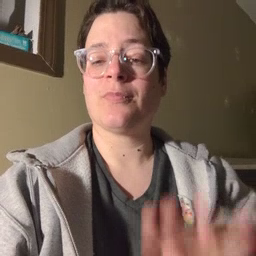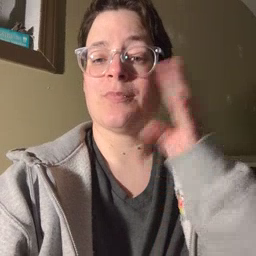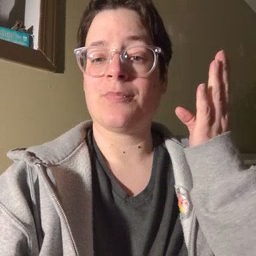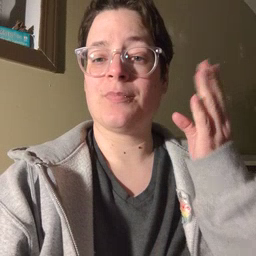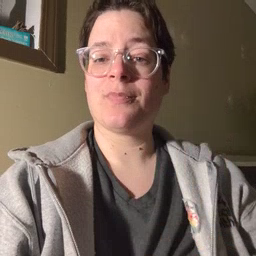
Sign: open